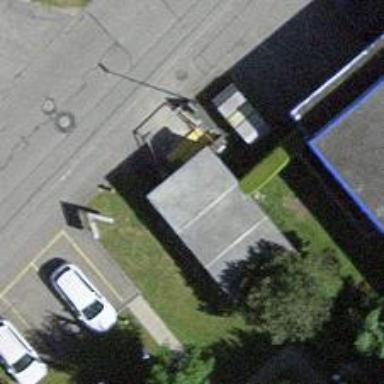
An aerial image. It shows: Distribution transformer for power distribution.